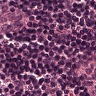
Metastatic tissue present: no